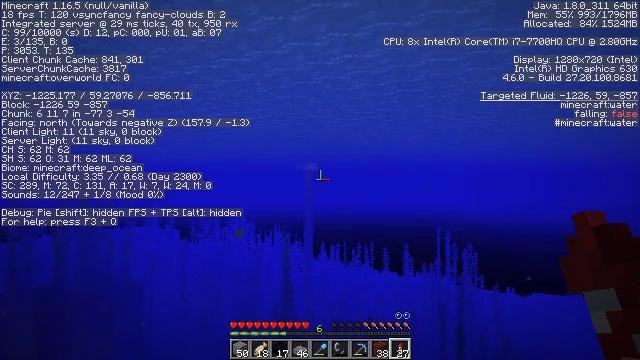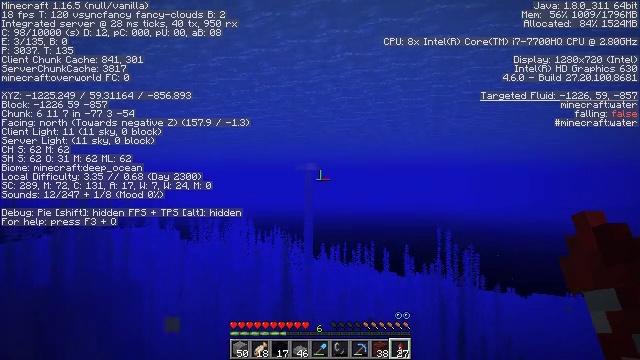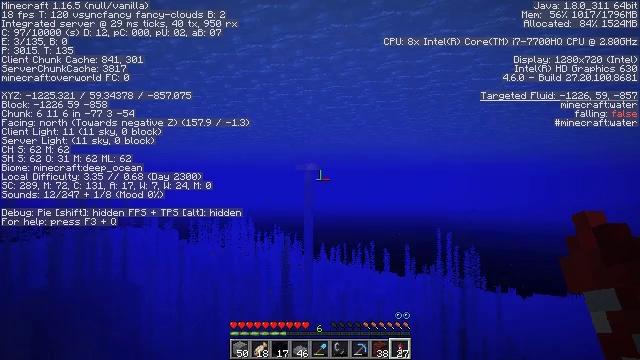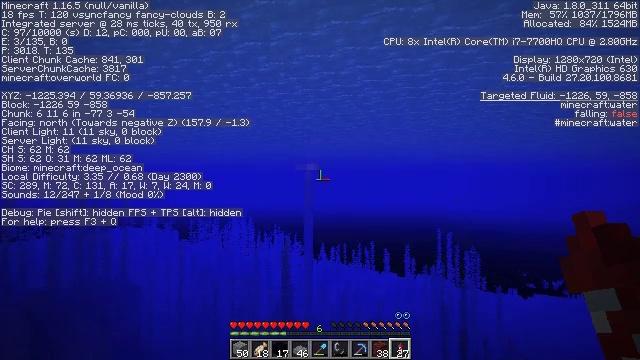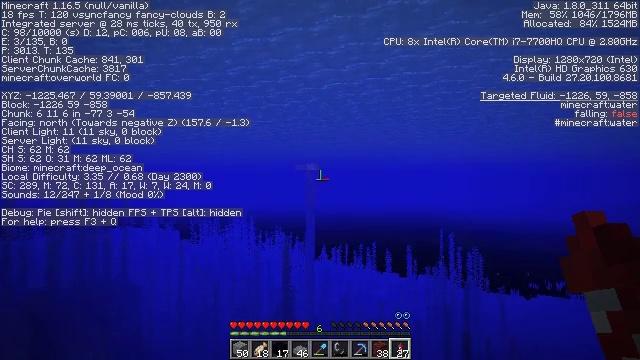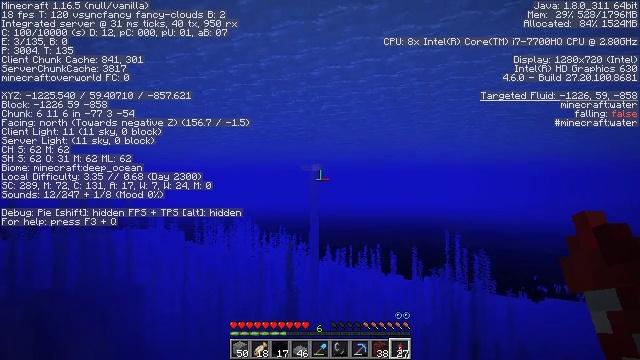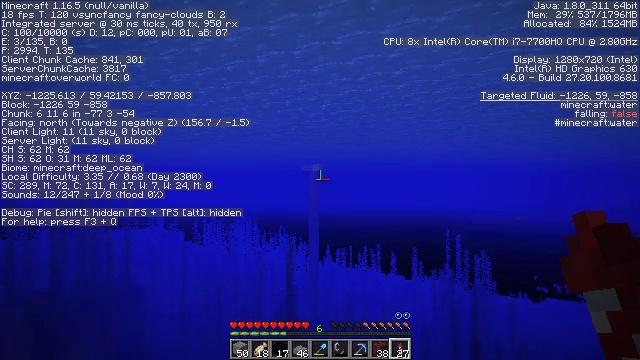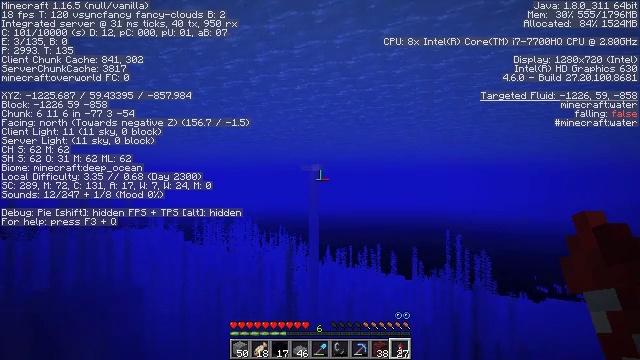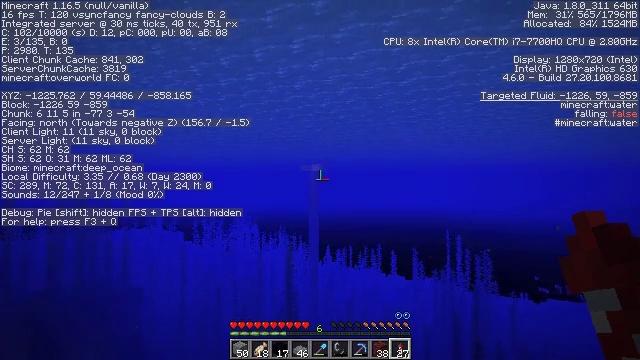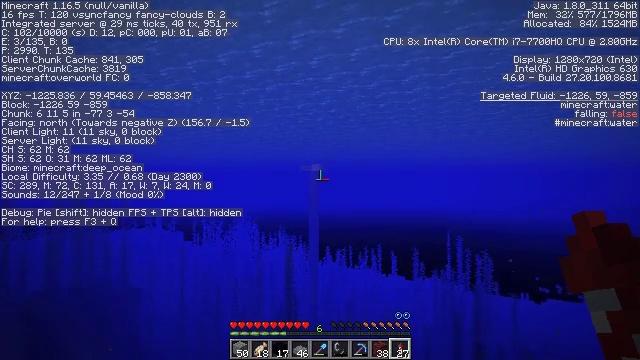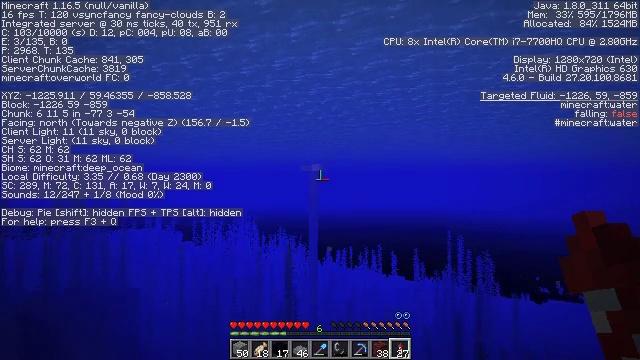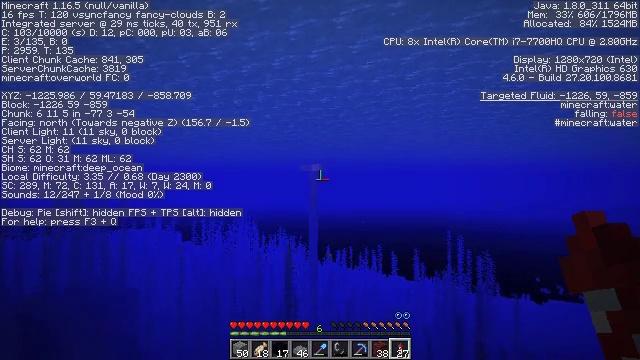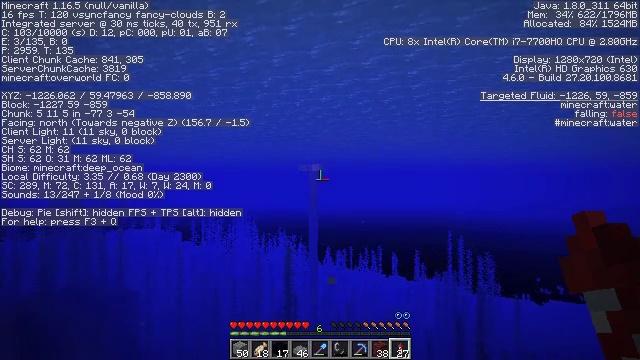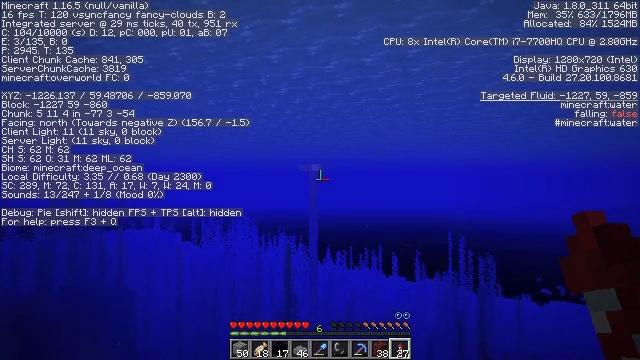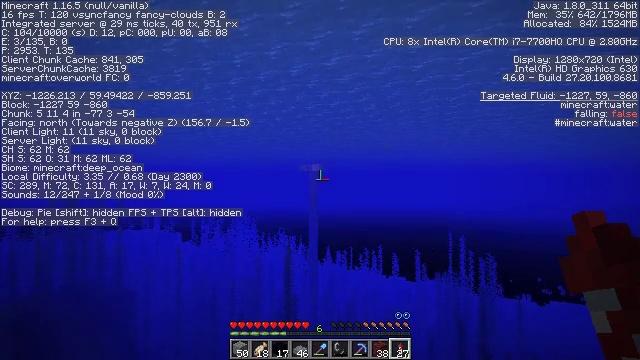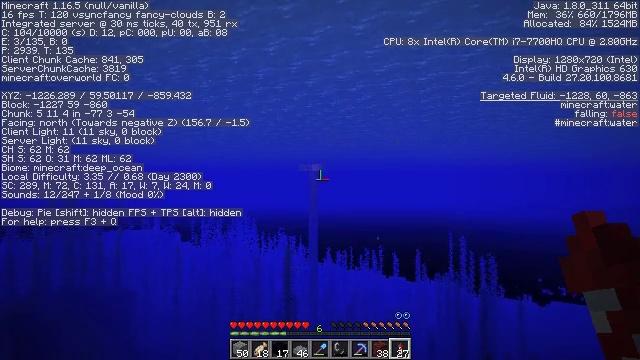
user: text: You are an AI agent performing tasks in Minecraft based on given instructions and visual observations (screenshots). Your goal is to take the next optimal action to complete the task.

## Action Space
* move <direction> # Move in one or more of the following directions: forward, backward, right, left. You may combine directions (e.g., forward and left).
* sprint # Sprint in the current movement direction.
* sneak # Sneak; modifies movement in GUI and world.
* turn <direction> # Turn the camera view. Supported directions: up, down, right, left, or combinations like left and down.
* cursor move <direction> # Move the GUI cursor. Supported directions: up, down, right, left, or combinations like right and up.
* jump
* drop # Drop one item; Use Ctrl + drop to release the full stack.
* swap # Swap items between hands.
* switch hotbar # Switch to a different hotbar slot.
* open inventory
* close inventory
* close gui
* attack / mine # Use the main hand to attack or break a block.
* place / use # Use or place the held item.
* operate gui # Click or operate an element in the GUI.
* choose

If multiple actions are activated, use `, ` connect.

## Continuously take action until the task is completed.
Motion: motion action
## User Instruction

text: Harvest black concrete powder.
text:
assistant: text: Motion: move forward
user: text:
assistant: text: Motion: move forward
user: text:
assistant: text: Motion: move forward
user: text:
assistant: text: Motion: move forward
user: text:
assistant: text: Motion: move forward
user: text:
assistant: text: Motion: move forward
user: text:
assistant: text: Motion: move forward
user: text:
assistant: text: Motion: move forward
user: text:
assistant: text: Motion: move forward
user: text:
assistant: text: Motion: move forward
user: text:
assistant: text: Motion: move forward
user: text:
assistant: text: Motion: move forward
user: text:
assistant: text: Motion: move forward
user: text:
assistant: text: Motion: move forward
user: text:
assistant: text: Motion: move forward
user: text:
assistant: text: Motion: move forward
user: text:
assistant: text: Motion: move forward
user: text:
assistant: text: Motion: move forward
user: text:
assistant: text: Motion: move forward
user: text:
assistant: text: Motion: move forward
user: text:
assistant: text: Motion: move forward
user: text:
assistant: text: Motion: move forward
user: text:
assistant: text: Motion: move forward
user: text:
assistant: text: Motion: move forward
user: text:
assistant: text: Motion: move forward
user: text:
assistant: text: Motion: move forward
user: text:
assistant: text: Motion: move forward
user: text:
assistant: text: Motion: move forward
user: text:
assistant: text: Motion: move forward
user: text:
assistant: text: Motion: move forward